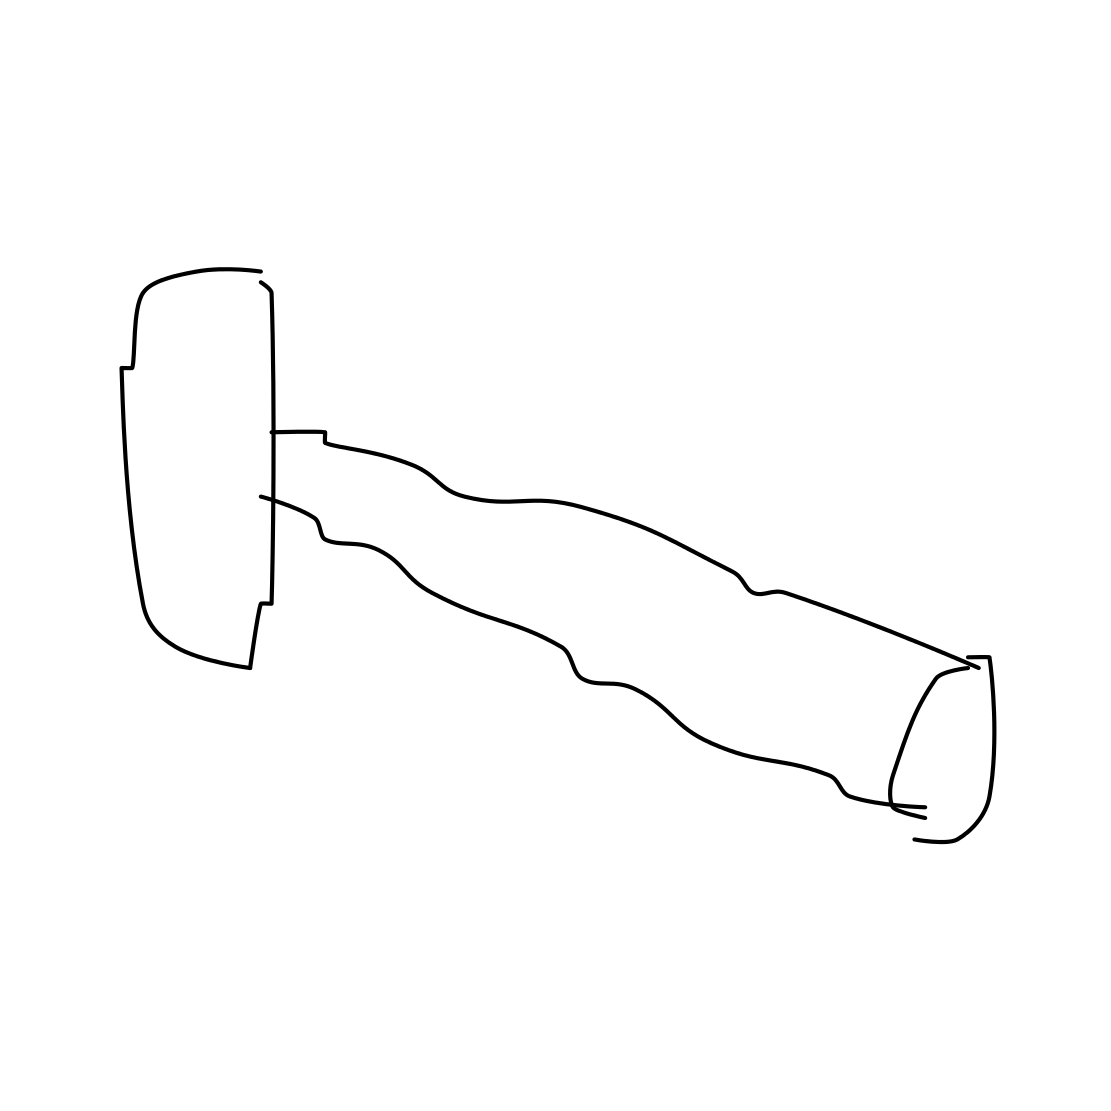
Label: hammer